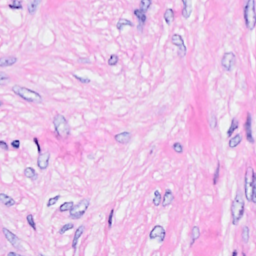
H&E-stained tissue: Breast